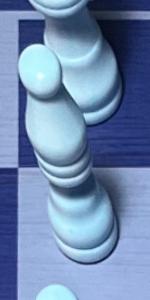
Label: Bishop_White